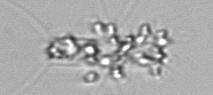
Label: Chaetoceros_didymus_TAG_external_flagellate